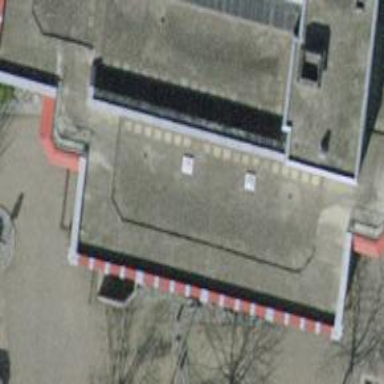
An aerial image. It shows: Kindergarten.